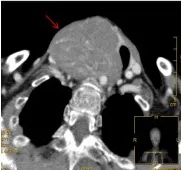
CT and MRI examinations. (A) Enhanced CT scan of the neck in horizontal position.
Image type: radiology (ct)